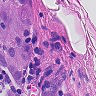
Metastatic tissue present: yes